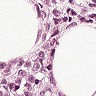
Metastatic tissue present: yes